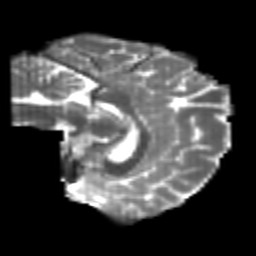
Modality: T2w
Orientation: sagittal
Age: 21
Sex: female
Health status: healthy
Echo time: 0.074 s